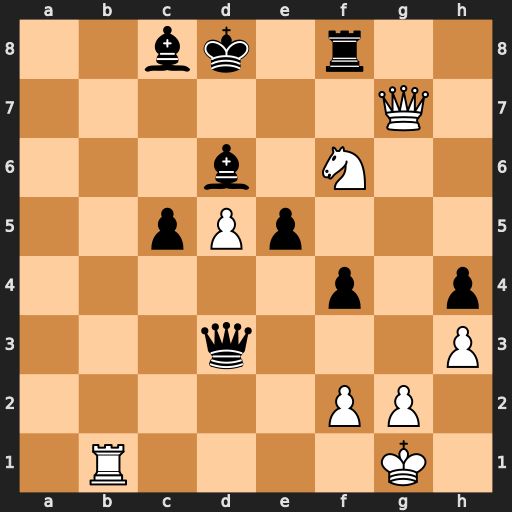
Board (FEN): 2bk1r2/6Q1/3b1N2/2pPp3/5p1p/3q3P/5PP1/1R4K1
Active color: w
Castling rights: -
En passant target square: -
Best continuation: Rb6 Be7 Ng8 Re8 Nxe7